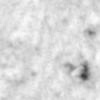
Label: no_change